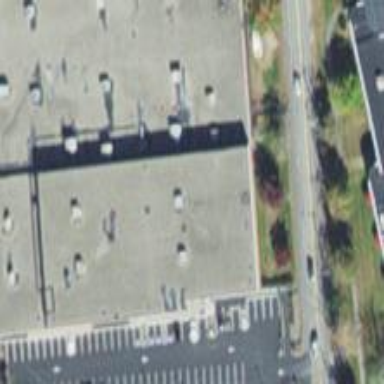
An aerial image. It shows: Commercial building.